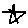
Label: star